Question: I have this simple class:
'''
public class Person
{
public int Id { get; set; }
public string Name { get; set; }
public int Age { get; set; }
public int[] friends = new int[100];
}
'''
Then I create Ienumerable like this :
'''
IEnumerable<Person> lstPerson = ParallelEnumerable.Range(a, b).Select(f => new Person
{
Id = ...,
Name =...,
Age = ...,
friends = ParallelEnumerable.Range(0, 100).ToArray()
});
'''
But running 'Monitor' , you can see the the array is serialized :

Related info :
this is how I actually insert to Redis :
'''
using (IRedisClient redisClient = new RedisClient(host))
{
IRedisTypedClient<Person> phones = redisClient.As<Person>();
foreach (var element in lstPerson)
{
phones.SetEntry("urn:user>" + element.Id, element);
}
}
'''
What am I doing wrong ? why the array is not serialized and HOw can I make it to be included ?
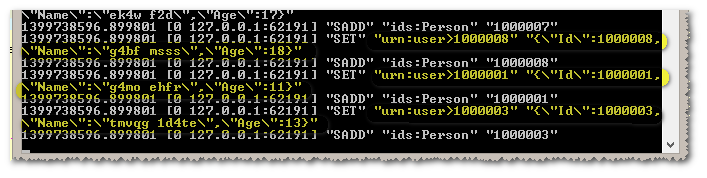
Answer: Your 'friends' is a field, not a property.
'''
public class Person
{
public int Id { get; set; }
public string Name { get; set; }
public int Age { get; set; }
//public int[] friends = new int[100];
public int[] Friends {get; set; }
}
'''
since you fill it later with a 'ToArray()' you don't really need to initialize it. When you still want to, use a constructor or write the long form of the property.